Current action and preconditions to check: path_clear

Your task: For each precondition in the list above, predict whether it will hold at this action.

Consider the current scene as observed from the mobile robot's camera, and analyze the predicted future states of all dynamic agents (e.g., people, animals, vehicles, or any moving entities) within the NEXT SECOND.

IMPORTANT: Only answer "very likely" if you are absolutely certain—based on strong, clear evidence—that a dynamic agent will violate the precondition in the predicted future state. Do NOT answer "very likely" for unlikely, ambiguous, or low-probability risks.

Ask yourself for each precondition: Is there a high probability, with clear and convincing evidence, that the predicted future states of any dynamic agent will interfere with the predicted future state of the currently executing action within the NEXT SECOND, causing that precondition to fail?

Assess the risk level based on these predictions. Use "likely" or "very likely" if motions create a clear risk of interference.

Use "neutral" or "improbable" if agents are nearby but their predicted paths are clearly diverging or non-conflicting.

Failure Risk Categories: "very improbable", "improbable", "neutral", "likely", "very likely"

Answer Format: Output ONLY the probability_of_failure value from these categories: "very improbable", "improbable", "neutral", "likely", "very likely"

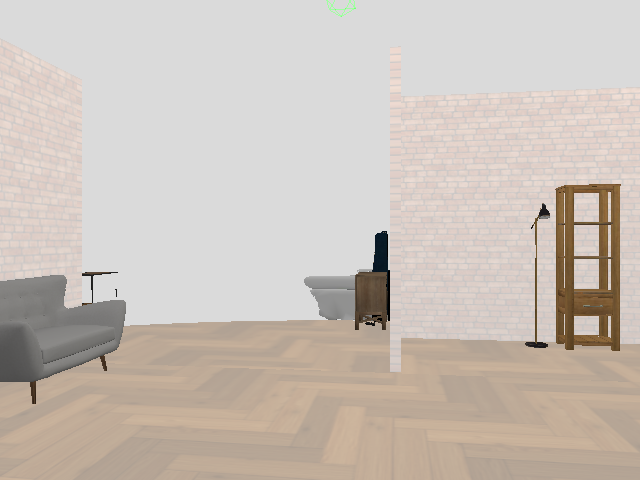

Answer: very improbable